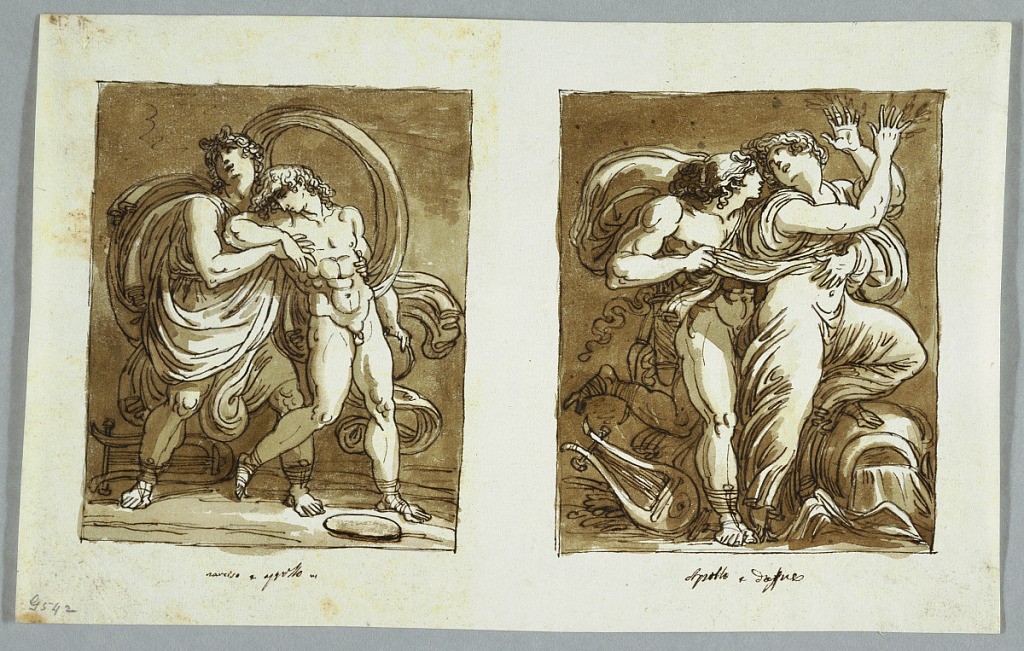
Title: Drawing
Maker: Felice Giani, Italian, 1758–1823
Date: About 1813
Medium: Black chalk. Pen, brush, dark brown water-color. Paper
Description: Horizontal rectangle. At left, Apollo supports the fainting lad. The discus and the lyre lie upon the ground. At right, Apollo holds the nymph whose left foot stands upon a jar from which water pours and whose fingers begin to be transformed into laurel twigs.